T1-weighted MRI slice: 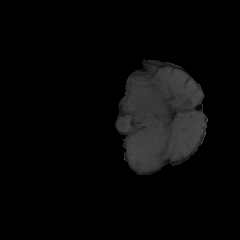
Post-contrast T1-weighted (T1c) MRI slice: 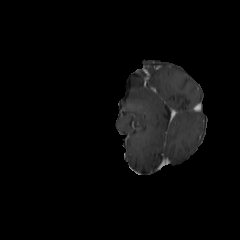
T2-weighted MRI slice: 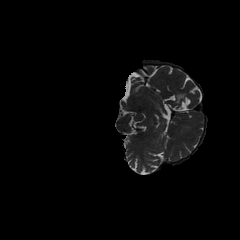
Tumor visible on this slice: no